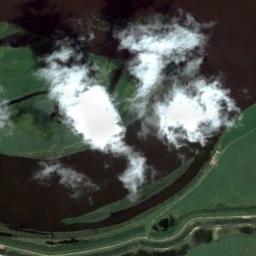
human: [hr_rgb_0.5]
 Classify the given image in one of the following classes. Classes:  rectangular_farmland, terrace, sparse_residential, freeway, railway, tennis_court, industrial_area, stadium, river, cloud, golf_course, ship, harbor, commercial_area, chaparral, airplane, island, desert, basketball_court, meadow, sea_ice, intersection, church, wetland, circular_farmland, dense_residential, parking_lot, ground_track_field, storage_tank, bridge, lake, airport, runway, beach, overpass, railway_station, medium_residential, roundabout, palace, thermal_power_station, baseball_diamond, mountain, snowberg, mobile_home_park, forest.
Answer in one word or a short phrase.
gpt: cloud